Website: lowes
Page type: billing-address
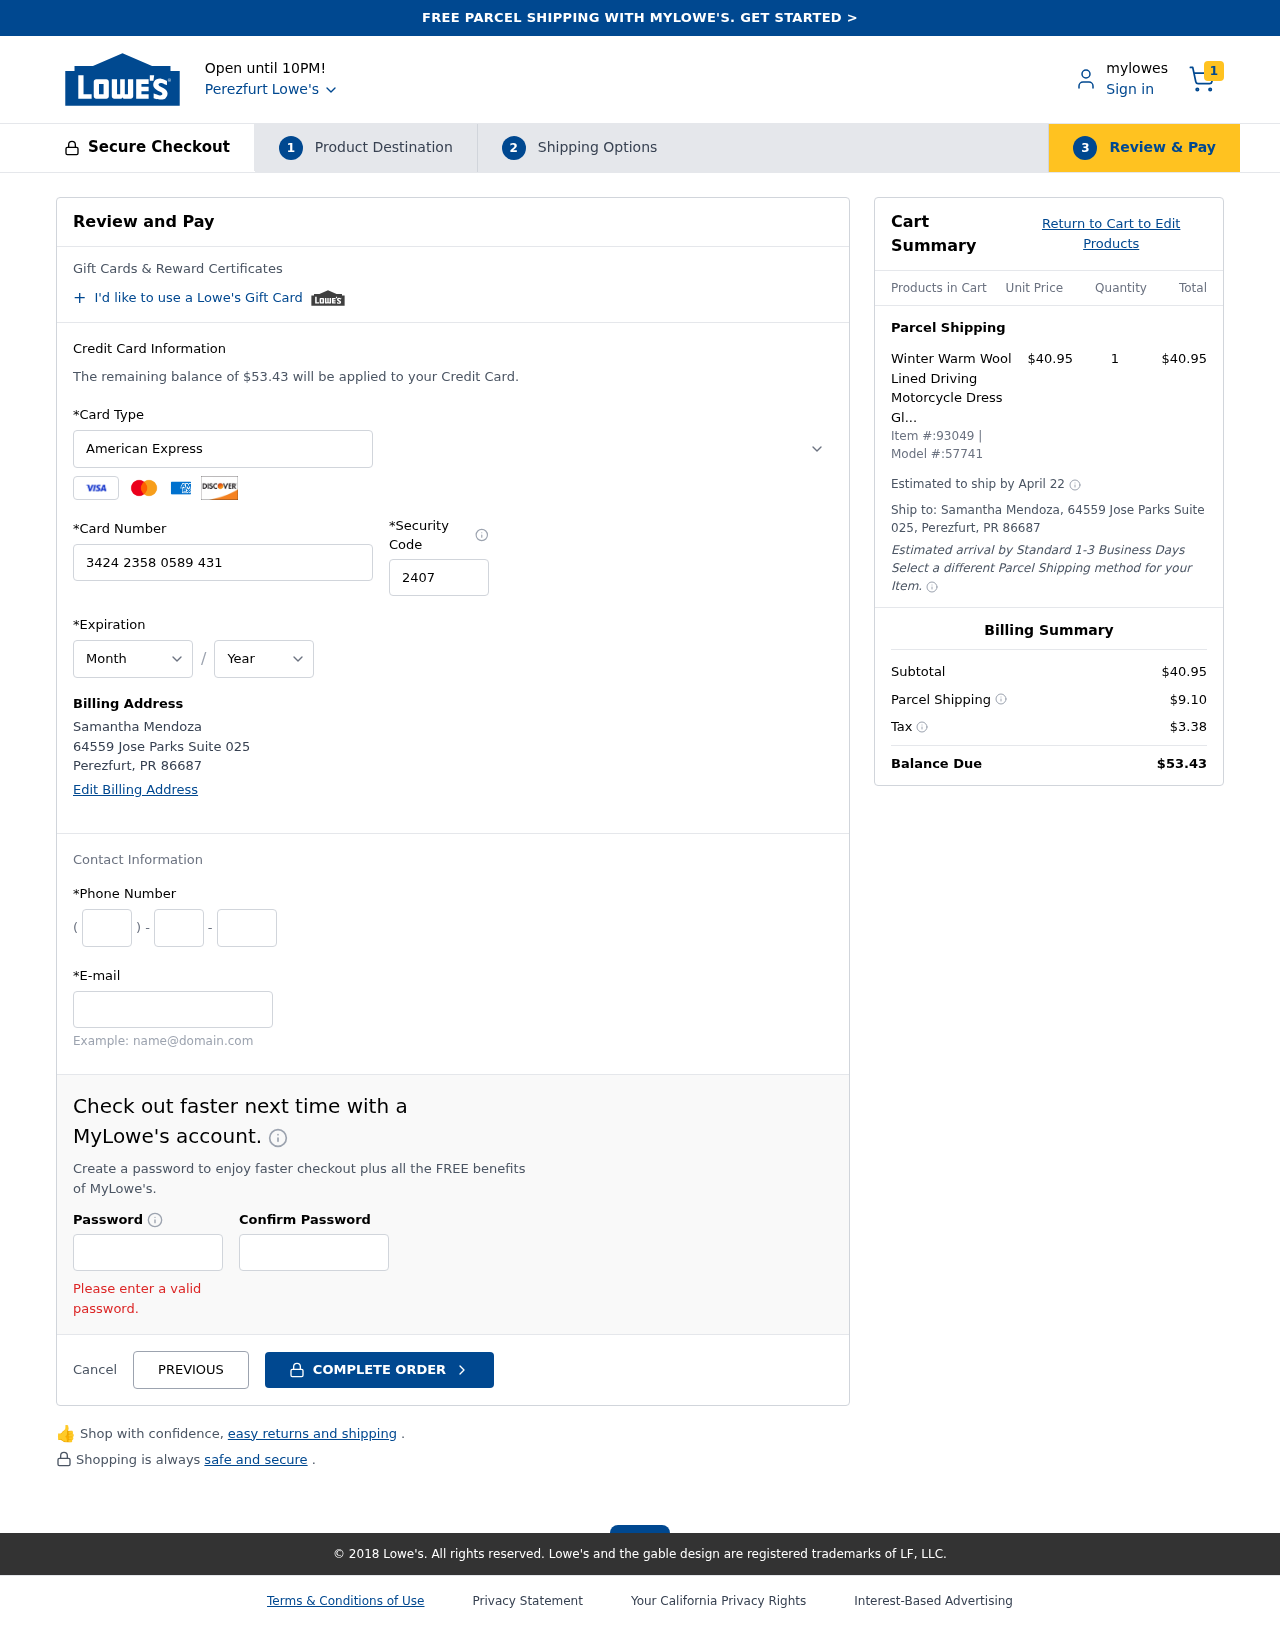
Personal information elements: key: PII_CARD_CVV
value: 2407
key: PII_CARD_EXPIRY_MONTH
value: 09
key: PII_CARD_EXPIRY_YEAR
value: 26
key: PII_CARD_NUMBER
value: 3424 2358 0589 431
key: PII_CARD_TYPE
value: American Express
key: PII_CITY
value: Perezfurt
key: PII_CITY_STATE_ZIP
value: Perezfurt, PR 86687
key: PII_EMAIL
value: samantha.mendoza@hotmail.com
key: PII_FULLNAME
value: Samantha Mendoza
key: PII_PHONE_AREA
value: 471
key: PII_PHONE_PREFIX
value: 435
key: PII_PHONE_SUFFIX
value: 8709
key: PII_STREET
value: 64559 Jose Parks Suite 025
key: PII_FULLNAME2
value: Samantha Mendoza
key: PII_STREET2
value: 64559 Jose Parks Suite 025
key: PII_CITY_STATE_ZIP2
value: Perezfurt, PR 86687
Product elements: key: PRODUCT1_NAME
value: Winter Warm Wool Lined Driving Motorcycle Dress Gloves For Men Women 3 Size Brown
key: PRODUCT1_PRICE
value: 40.95
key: PRODUCT1_QUANTITY
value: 1
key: PRODUCT_ITEM_NUMBER
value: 93049
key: PRODUCT_MODEL_NUMBER
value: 57741
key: PRODUCT1_LINE_TOTAL
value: $40.95
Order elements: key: ORDER_NUM_ITEMS
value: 1
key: ORDER_TOTAL
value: $53.43
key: ORDER_SHIPPING_DATE
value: April 22
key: ORDER_SUBTOTAL
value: $40.95
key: ORDER_SHIPPING_COST
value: $9.10
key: ORDER_TAX
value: $3.38